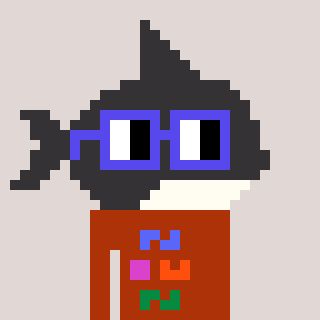
a pixel art character with square blue glasses, a orca-shaped head and a hotbrown-colored body on a warm background